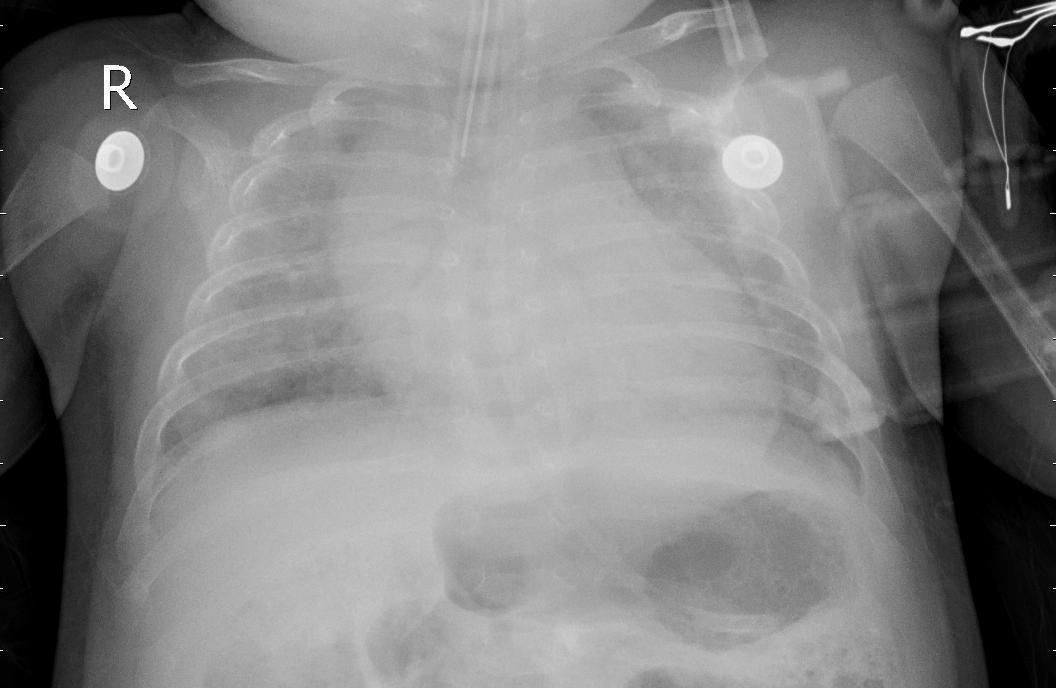
Diagnosis: PNEUMONIA